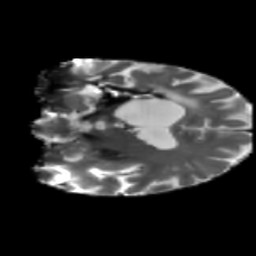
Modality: T2w
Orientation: coronal
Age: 53
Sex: female
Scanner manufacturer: siemens
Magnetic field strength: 3 T
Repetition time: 5.25 s
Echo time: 0.08 s